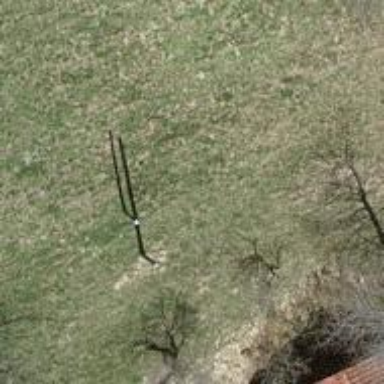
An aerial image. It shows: Power pole.